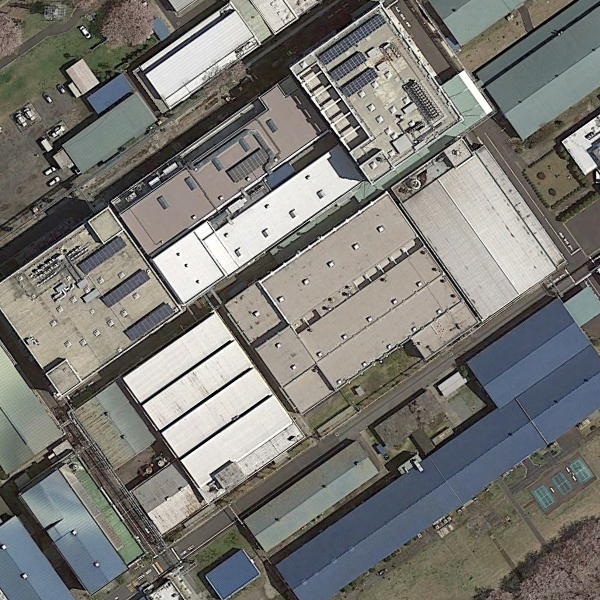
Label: Industrial